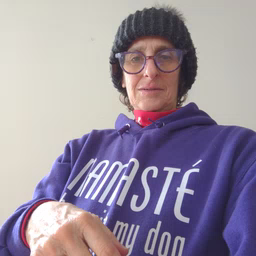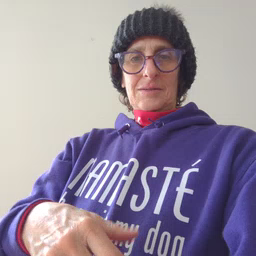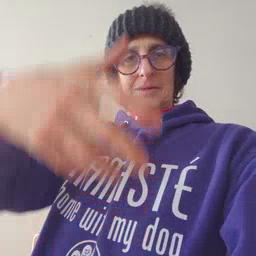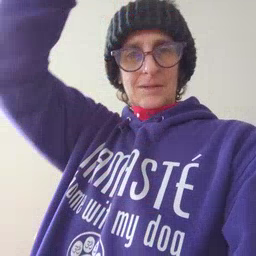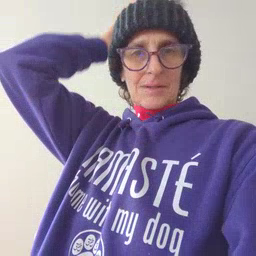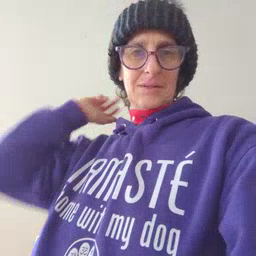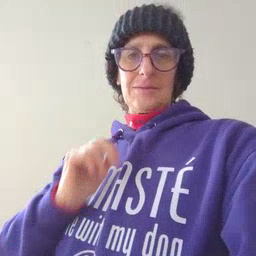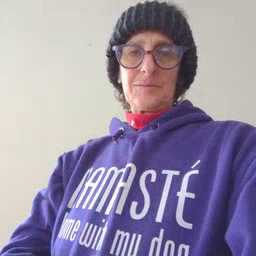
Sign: lion